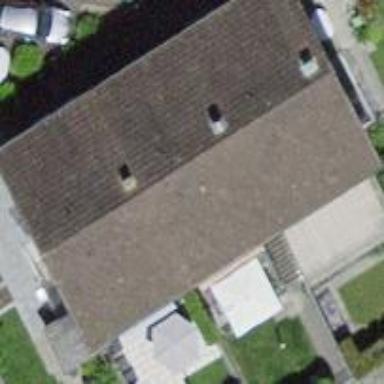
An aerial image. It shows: Terrace-style building with gabled roof.